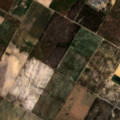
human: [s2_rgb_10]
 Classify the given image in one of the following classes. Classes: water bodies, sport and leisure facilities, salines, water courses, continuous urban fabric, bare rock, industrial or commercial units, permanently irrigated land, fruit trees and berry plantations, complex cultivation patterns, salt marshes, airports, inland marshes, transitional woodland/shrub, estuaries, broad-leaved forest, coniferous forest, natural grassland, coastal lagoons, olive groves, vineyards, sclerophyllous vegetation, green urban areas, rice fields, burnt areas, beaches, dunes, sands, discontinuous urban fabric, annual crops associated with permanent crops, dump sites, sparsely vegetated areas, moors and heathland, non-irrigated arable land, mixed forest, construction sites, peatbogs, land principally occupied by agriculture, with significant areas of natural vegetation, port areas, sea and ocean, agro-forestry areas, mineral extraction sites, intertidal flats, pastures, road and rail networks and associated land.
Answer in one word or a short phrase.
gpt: continuous urban fabric